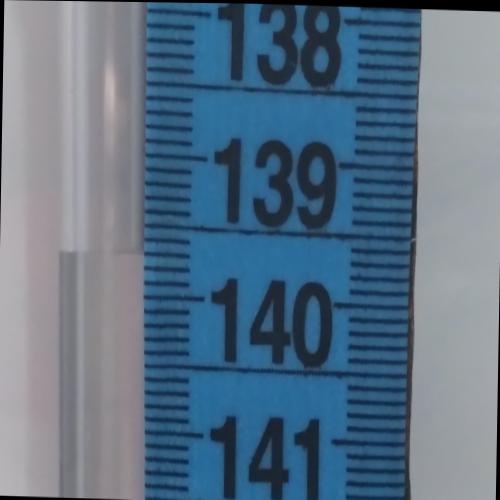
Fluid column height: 139.7 cm